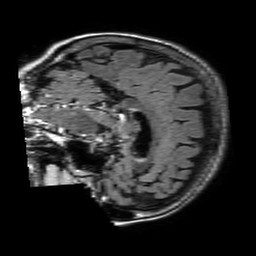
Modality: FLAIR
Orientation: sagittal
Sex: female
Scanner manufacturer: philips
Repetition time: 11 s
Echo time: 0.125 s